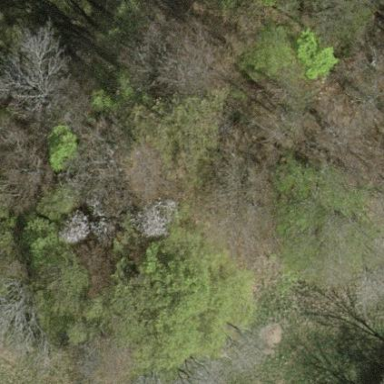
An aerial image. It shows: Deciduous broadleaved forest.